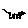
Label: cat